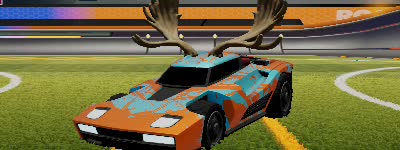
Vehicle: breakout